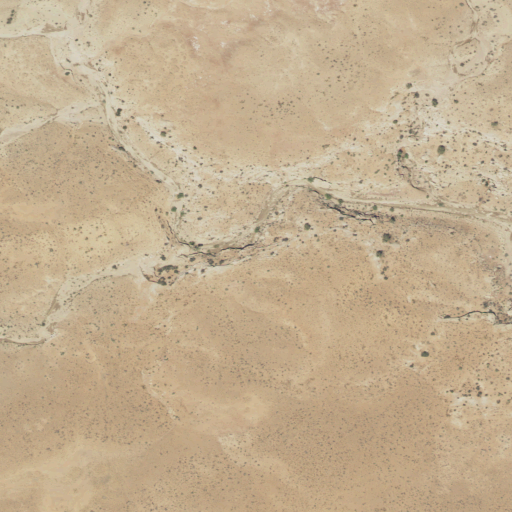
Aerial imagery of valley in Utah named Decker Cove containing shrub and grassland